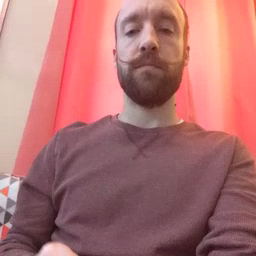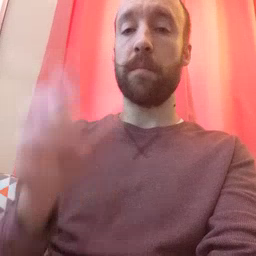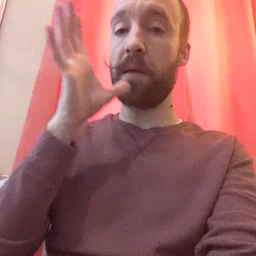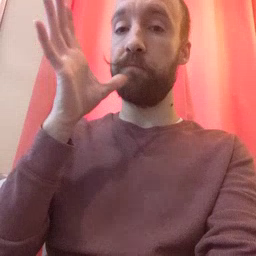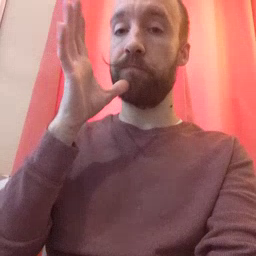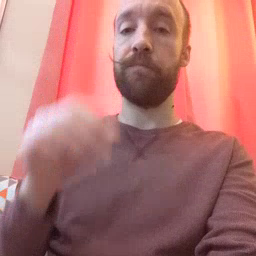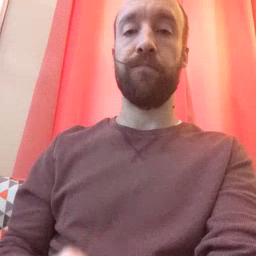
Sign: mom